Interaction volume radius: 5 \u00c5
Interaction volume height: 35 \u00c5
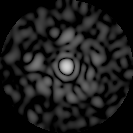
Disorder parameter: 0.8857